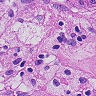
Metastatic tissue present: yes